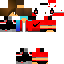
A female human skin with medium skin, wearing brown long hair dressed in a red hoodie and red pants, featuring a closed mouth.